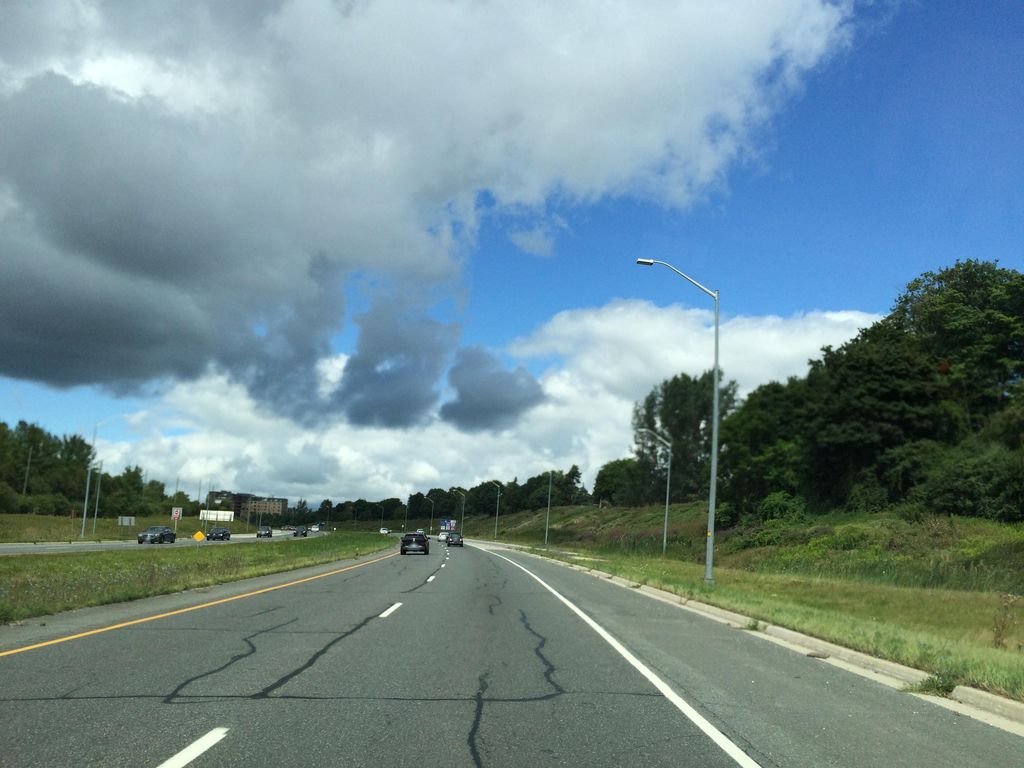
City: kitchener-waterloo